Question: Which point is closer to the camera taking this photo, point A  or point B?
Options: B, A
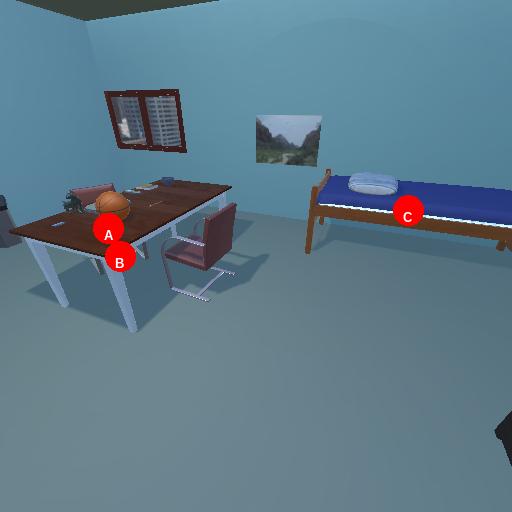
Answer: B